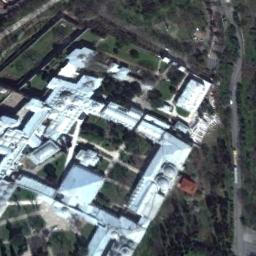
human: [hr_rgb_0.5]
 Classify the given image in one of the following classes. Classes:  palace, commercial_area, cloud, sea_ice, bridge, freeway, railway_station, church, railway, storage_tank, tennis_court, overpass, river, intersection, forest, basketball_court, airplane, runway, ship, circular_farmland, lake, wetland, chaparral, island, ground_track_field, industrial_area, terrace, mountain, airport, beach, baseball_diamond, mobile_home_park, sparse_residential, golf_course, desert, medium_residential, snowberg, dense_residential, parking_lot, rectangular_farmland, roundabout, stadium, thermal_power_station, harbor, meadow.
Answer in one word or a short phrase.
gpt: palace